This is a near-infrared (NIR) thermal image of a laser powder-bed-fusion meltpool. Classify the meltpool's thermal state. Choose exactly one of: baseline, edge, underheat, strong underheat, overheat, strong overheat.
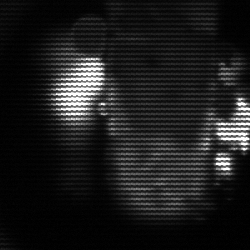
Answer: strong underheat